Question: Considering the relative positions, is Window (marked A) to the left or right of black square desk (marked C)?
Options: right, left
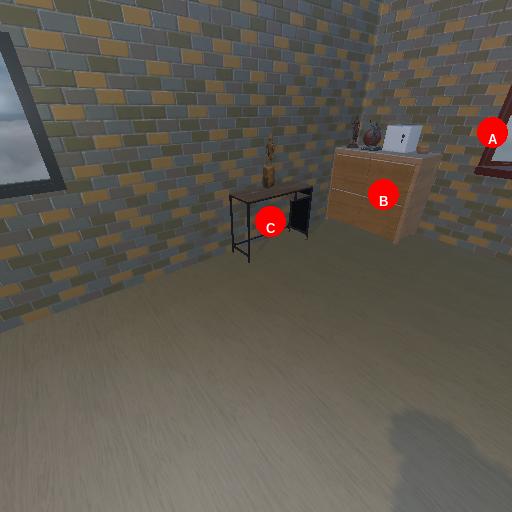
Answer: right